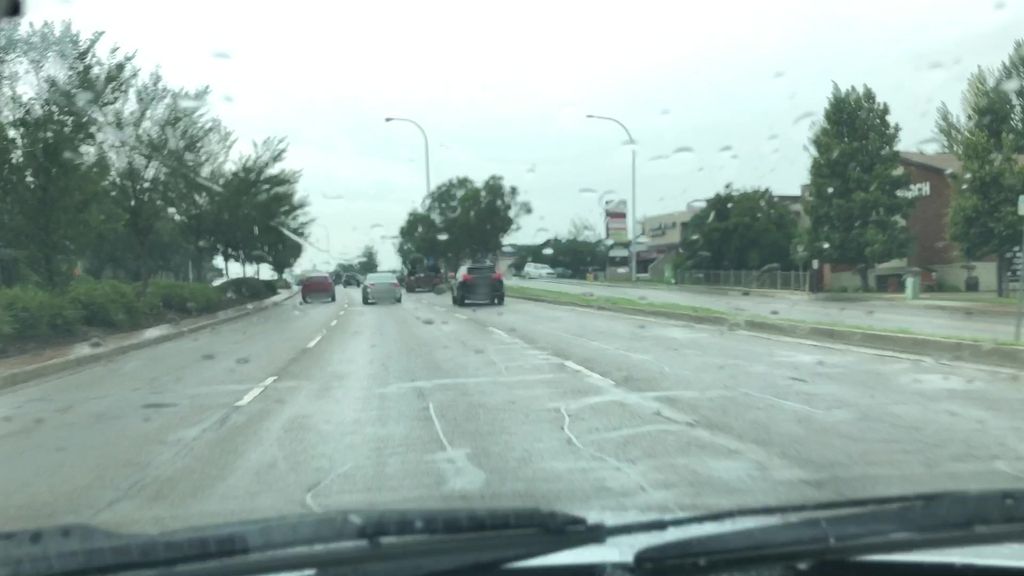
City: edmonton